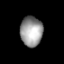
Tissue: lung
Cell type: Epithelial cells
Senescence score: 0.6187
Nuclear area (px): 652
Mean DAPI intensity: 153.96